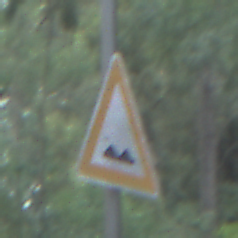
Verkehrszeichen: UnebeneFahrbahn
Umgebung: Outdoor, Nature
Tageszeit: SunriseSunset
Wetter: NotSpecified
Licht: Natural
Jahreszeit: Autumn
Kontrast: MediumContrast